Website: apple-inc
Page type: customer-info-address
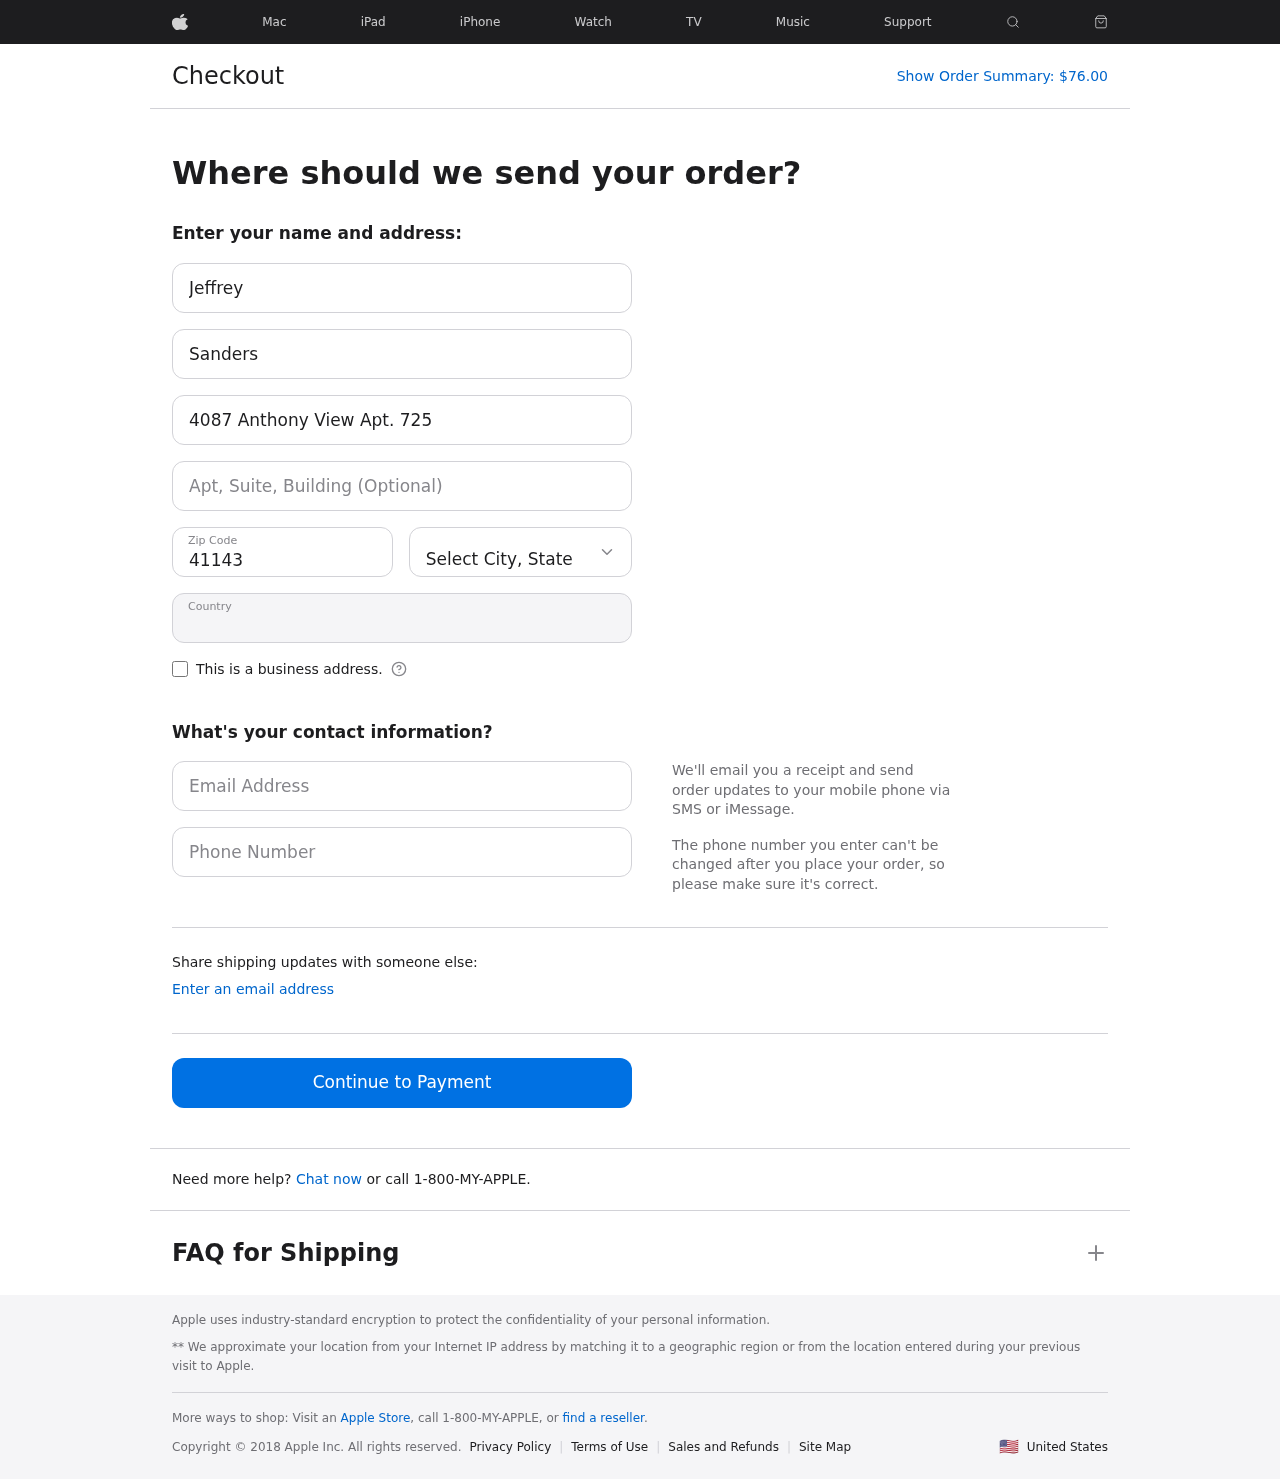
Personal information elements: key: PII_CITY_STATE
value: Port Julie, ND
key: PII_COUNTRY
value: United States
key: PII_EMAIL
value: jeffreysanders@hotmail.com
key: PII_FIRSTNAME
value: Jeffrey
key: PII_LASTNAME
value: Sanders
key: PII_PHONE
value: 6784948142
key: PII_POSTCODE
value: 41143
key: PII_STREET
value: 4087 Anthony View Apt. 725
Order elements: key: ORDER_TOTAL
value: $76.00